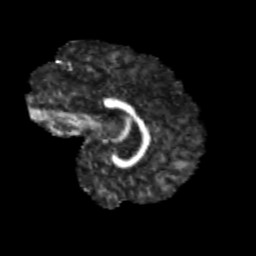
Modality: FA
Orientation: sagittal
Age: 11
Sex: female
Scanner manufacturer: siemens
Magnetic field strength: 3 T
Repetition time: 3.8 s
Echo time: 0.07 s